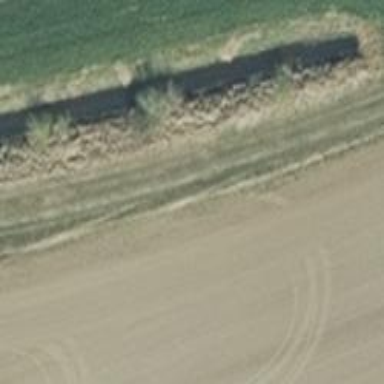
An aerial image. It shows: Track with grade5 tracktype.